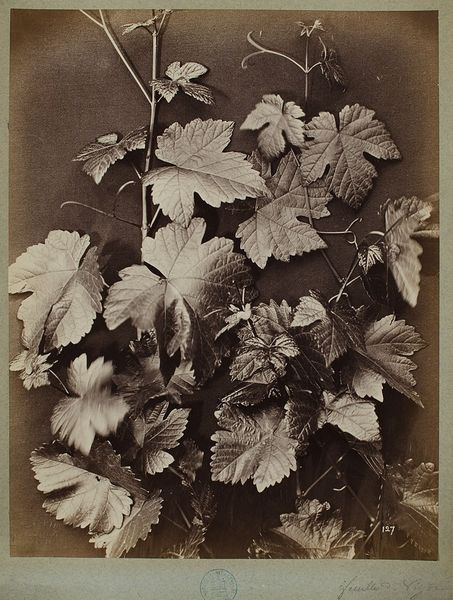
Titel: 127. Feuilles du Vigne
Künstler: Constant Alexandre Famin
Standort: Hamburg
Institution: Museum für Kunst und Gewerbe Hamburg
Schlagwörter: blume, pflanzen, stillleben, vegetation, foto, fotografie, photographie, blumenstillleben, photo, karton, weinblatt, weinranke, albumin, lichtbild, naturfotografie, sachfotografie, bildwerke, pflanzenabbildung, angewandte und bildende kunst, hessische systematik, tierfotografie, naturphotographie, tierphotographie, schwarzweißpositivverfahren, silbersalzverfahren, schwarzweißfotografie, objektstudien, sachphotographie, albuminpapier, früchtestillleben, blumenstück